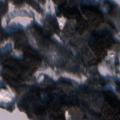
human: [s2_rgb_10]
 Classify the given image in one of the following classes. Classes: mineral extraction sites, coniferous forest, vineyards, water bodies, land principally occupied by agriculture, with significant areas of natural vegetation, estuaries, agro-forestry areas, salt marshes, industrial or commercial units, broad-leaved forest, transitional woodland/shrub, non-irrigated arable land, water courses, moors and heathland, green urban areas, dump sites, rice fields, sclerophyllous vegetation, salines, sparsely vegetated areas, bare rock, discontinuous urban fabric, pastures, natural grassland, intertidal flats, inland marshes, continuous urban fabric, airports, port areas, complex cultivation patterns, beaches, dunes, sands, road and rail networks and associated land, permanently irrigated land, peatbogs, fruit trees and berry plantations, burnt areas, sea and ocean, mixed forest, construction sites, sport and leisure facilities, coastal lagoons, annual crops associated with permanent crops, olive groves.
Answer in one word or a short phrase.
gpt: coniferous forest, mixed forest, transitional woodland/shrub, water bodies